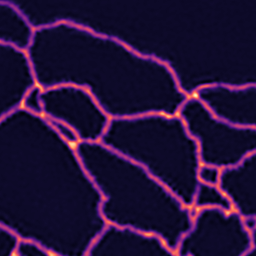
Label: Super-resolution ER image